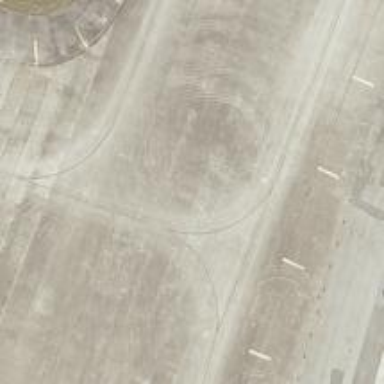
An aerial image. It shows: Image of taxiway at airport.